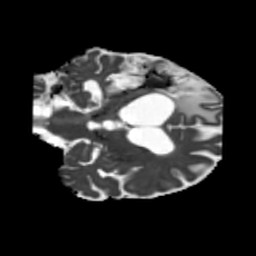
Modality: MD
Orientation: coronal
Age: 67
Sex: male
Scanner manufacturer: siemens
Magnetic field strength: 3 T
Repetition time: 5.25 s
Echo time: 0.08 s